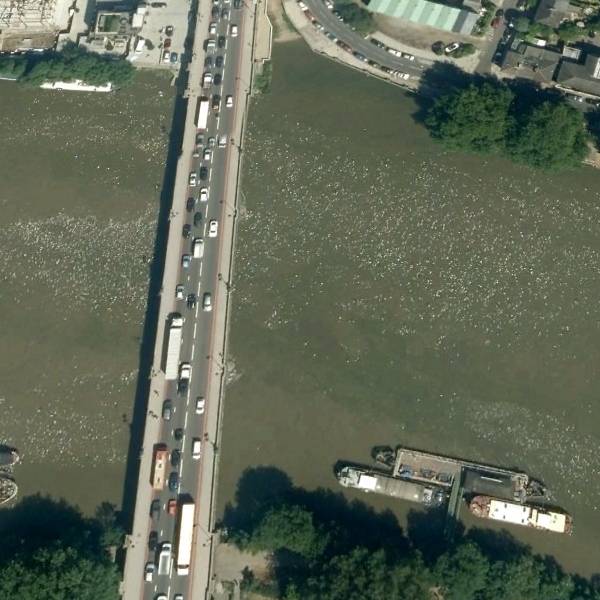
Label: Bridge